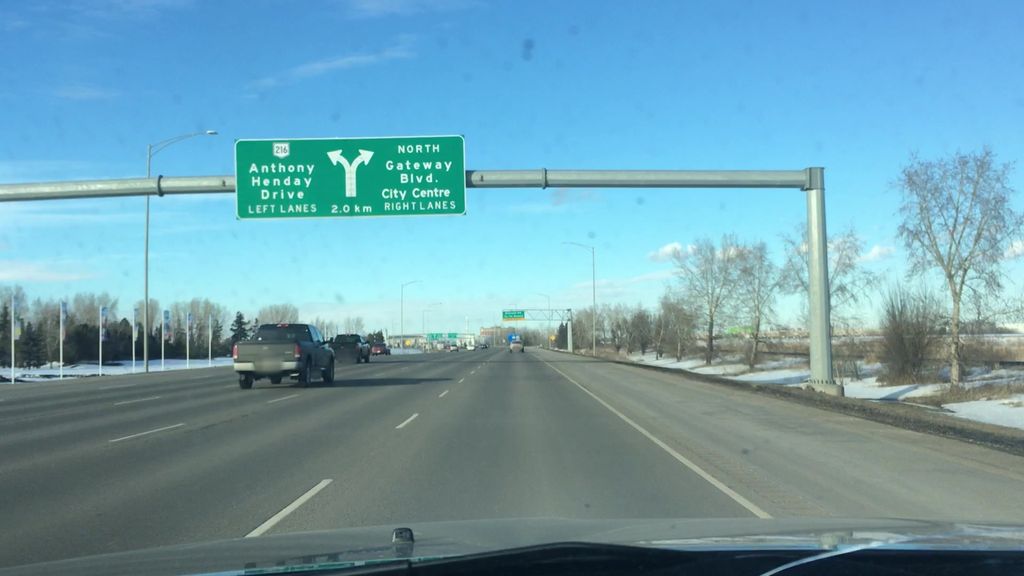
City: edmonton